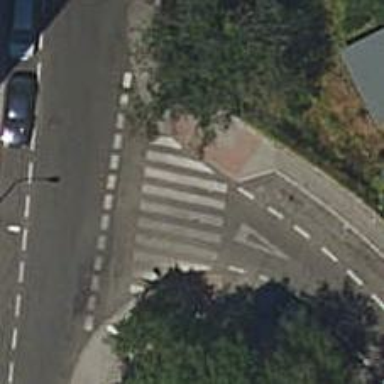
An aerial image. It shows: Uncontrolled crossing on the road.